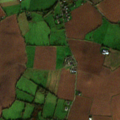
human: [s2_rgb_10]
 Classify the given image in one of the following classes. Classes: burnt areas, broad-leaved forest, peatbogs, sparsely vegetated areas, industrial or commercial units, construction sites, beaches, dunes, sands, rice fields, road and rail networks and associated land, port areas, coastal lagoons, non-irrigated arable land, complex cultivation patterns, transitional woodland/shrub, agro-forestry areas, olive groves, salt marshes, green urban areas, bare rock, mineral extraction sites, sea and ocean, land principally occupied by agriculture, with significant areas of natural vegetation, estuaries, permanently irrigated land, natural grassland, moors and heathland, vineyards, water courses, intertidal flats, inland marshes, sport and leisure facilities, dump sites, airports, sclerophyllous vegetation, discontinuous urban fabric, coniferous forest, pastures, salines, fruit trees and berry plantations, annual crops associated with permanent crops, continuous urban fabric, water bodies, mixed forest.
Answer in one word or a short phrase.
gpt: non-irrigated arable land, pastures